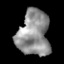
Tissue: skin
Cell type: Epithelial cells
Senescence score: 0.2803
Nuclear area (px): 1401
Mean DAPI intensity: 145.611